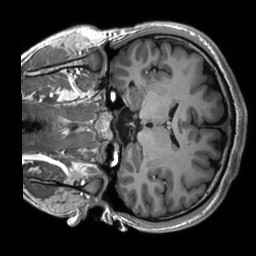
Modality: T1w
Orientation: coronal
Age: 22
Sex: male
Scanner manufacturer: siemens
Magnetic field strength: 3 T
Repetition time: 2.53 s
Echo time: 0.00227 s